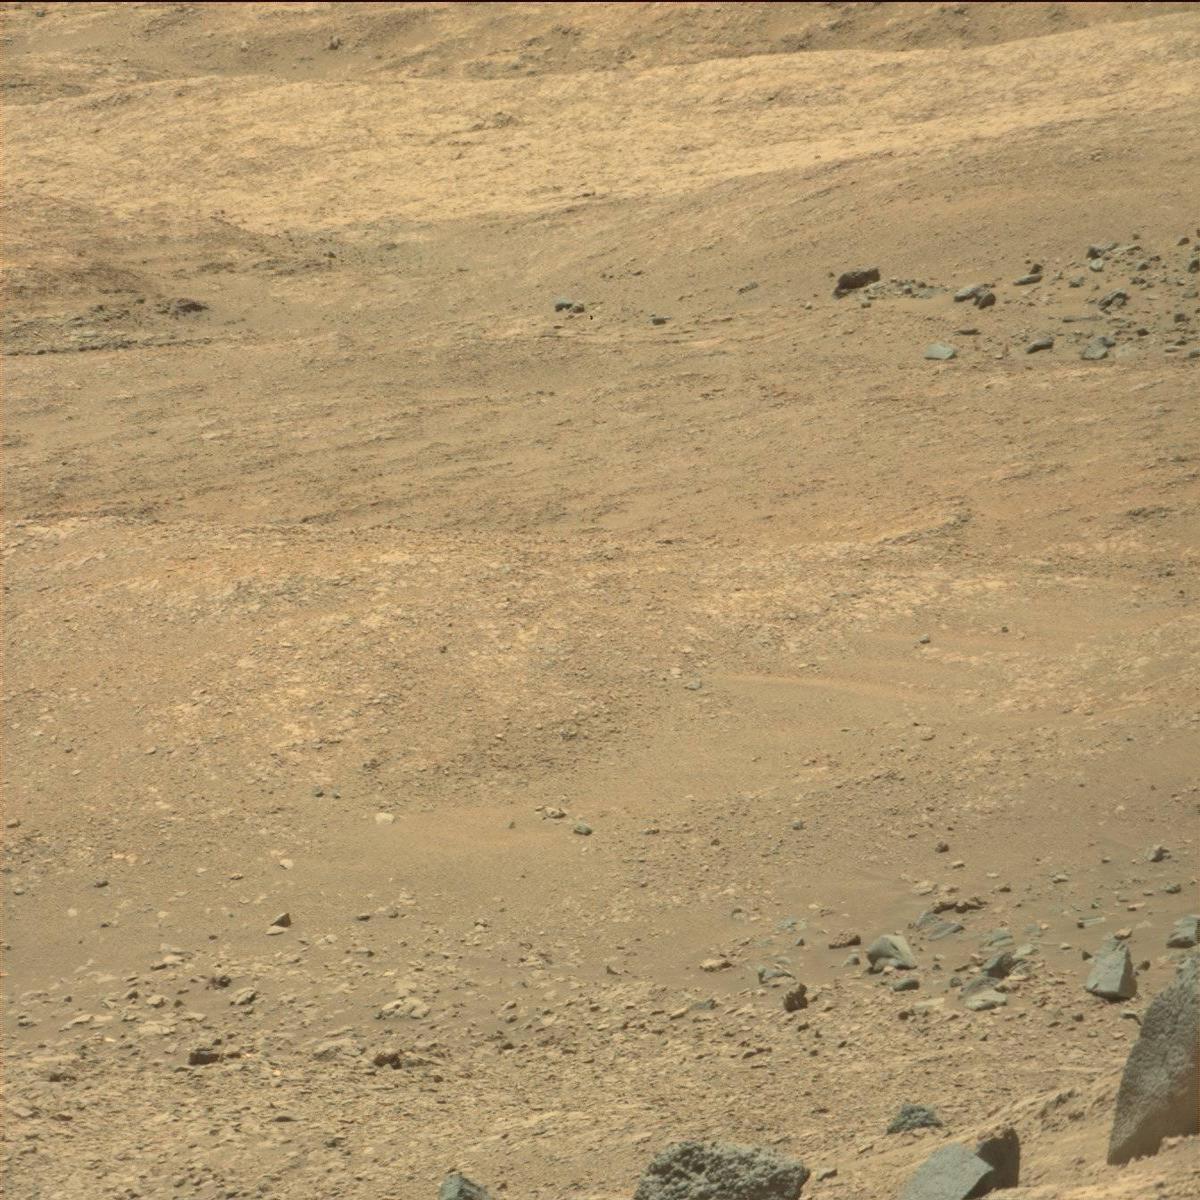
Terrain classes present: Bedrock, Rock, Sand / Soil